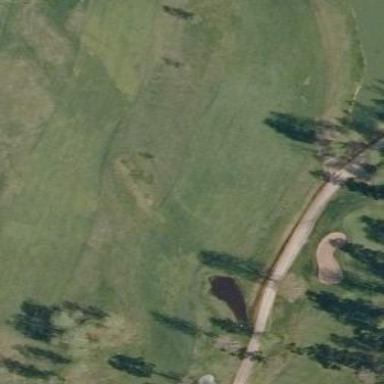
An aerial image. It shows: Golf fairway surrounded by grass.